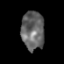
Tissue: prostate
Cell type: Epithelial cells
Senescence score: 0.2985
Nuclear area (px): 865
Mean DAPI intensity: 101.055